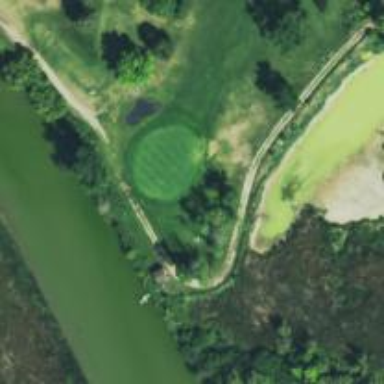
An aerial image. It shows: Golf hole.